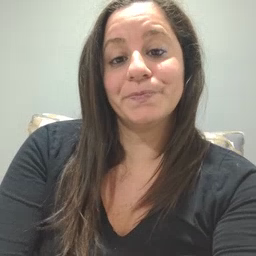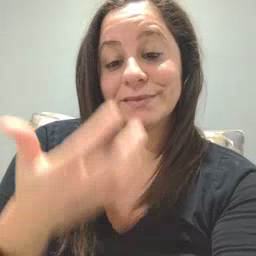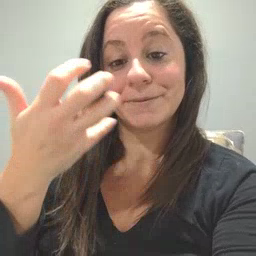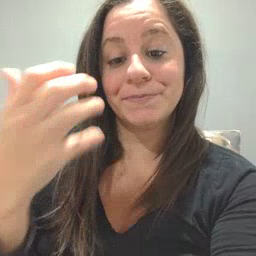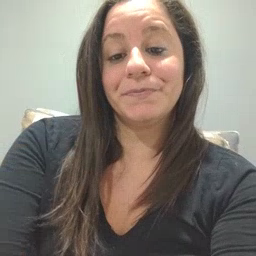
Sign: tiger